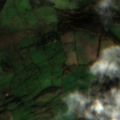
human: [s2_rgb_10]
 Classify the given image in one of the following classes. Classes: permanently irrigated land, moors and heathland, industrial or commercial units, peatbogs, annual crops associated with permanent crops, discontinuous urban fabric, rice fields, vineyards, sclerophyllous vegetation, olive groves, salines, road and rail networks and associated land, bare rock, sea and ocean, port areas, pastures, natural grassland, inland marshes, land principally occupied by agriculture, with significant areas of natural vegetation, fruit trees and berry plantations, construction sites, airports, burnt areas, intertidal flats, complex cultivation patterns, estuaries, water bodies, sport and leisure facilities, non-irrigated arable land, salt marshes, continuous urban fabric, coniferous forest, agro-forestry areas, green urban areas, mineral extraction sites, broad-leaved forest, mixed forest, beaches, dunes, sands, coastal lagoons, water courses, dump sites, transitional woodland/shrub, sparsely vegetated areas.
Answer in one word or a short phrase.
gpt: pastures, complex cultivation patterns, land principally occupied by agriculture, with significant areas of natural vegetation, broad-leaved forest, inland marshes